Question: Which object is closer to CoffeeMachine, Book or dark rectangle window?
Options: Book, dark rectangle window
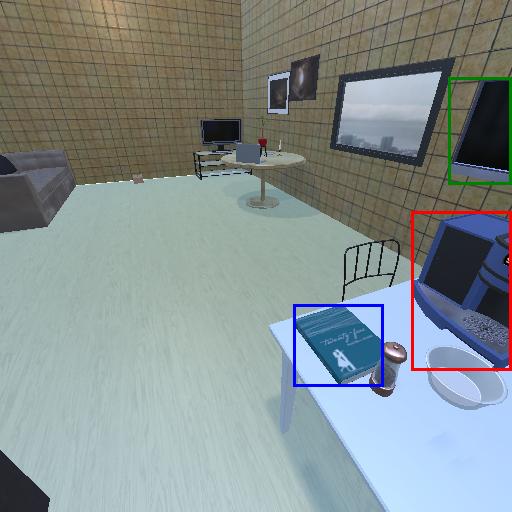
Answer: Book